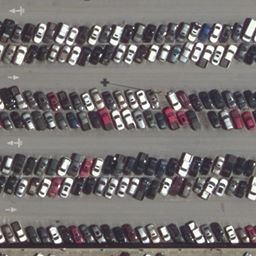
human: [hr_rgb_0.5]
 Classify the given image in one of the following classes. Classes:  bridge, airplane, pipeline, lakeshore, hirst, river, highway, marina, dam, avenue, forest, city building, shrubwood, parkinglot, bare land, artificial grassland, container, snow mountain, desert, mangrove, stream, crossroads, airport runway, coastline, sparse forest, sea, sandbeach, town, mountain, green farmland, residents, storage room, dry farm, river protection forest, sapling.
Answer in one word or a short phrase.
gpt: parkinglot